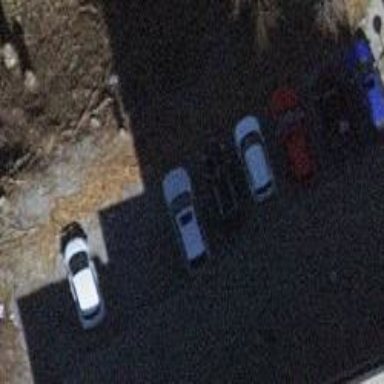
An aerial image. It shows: Parking area with surface.